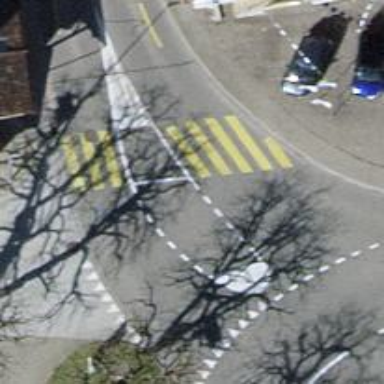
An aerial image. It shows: Uncontrolled zebra crossing on the road.